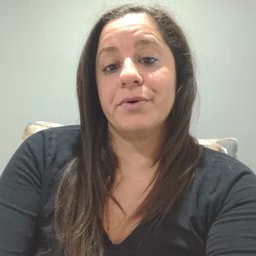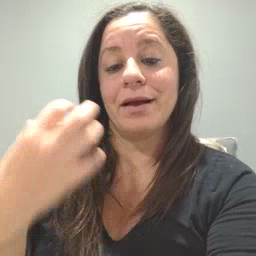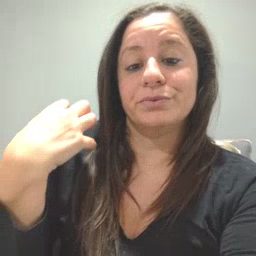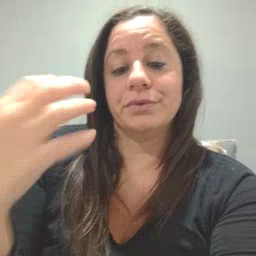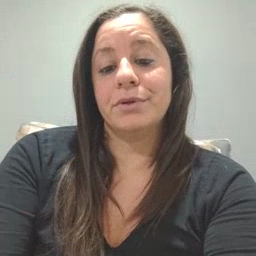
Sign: outside